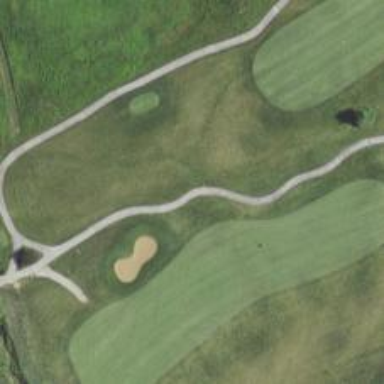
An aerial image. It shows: Path for both road and golf.